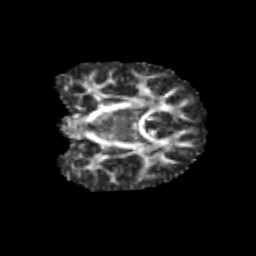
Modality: FA
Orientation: coronal
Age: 12
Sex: female
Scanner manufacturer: siemens
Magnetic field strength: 3 T
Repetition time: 3.8 s
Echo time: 0.07 s